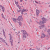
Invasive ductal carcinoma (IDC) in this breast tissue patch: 1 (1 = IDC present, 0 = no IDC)